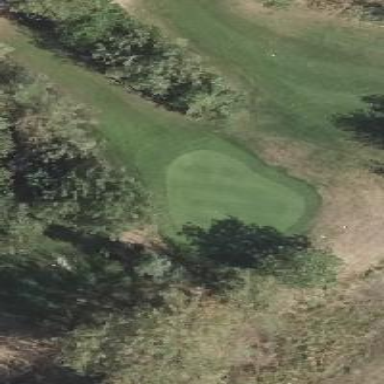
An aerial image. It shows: Golf green.